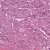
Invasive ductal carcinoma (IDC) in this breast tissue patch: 1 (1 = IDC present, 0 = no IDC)